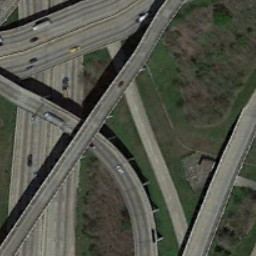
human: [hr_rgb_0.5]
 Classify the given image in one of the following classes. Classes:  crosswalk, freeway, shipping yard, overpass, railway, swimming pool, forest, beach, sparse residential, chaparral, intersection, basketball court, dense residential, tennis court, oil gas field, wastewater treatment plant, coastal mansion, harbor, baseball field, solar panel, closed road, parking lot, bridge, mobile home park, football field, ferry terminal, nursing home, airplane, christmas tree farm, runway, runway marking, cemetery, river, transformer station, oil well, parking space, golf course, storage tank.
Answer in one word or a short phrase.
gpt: overpass